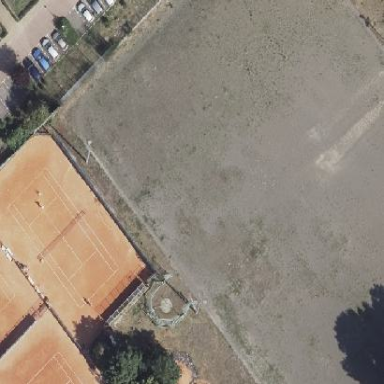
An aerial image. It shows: Tennis court with sandy surface located in pitch designated for leisure land.